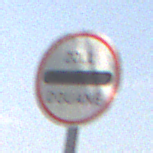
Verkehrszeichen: Zollstelle
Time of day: MorningAfternoon
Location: Outdoor (Nature)
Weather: PartlyCloudy
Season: NotSpecified
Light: Natural